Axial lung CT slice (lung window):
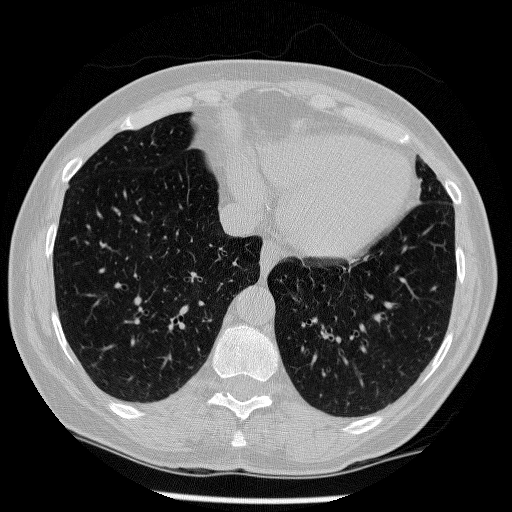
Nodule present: no